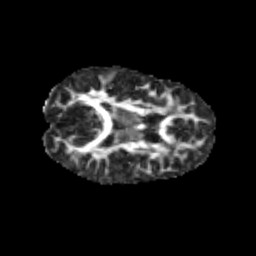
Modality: FA
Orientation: axial
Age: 10
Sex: female
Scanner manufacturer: siemens
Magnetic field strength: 3 T
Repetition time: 3.8 s
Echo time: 0.07 s